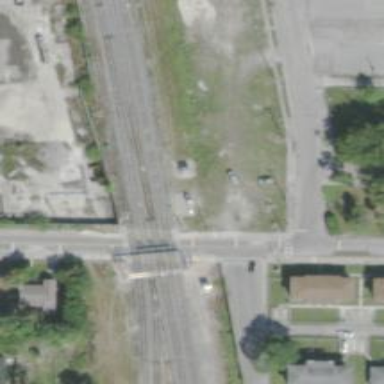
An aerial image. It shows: Crossing for the railway.